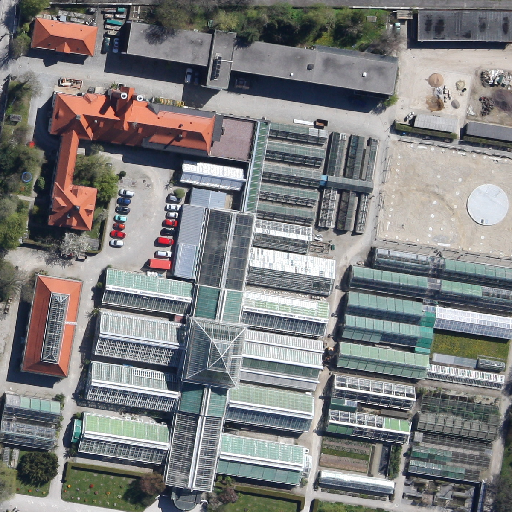
Referring expression: light-duty vehicle